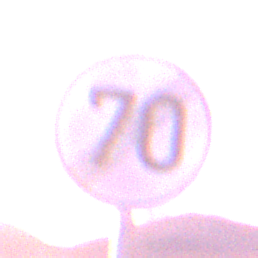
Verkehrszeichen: EndeGeschwindigkeit70
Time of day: Dawn
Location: Outdoor (Nature)
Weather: PartlyCloudy
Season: NotSpecified
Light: Natural